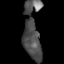
Tissue: skin
Cell type: Myeloid cells
Senescence score: 0.776
Nuclear area (px): 914
Mean DAPI intensity: 82.411